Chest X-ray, PA view. Patient: 73 years old, sex M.
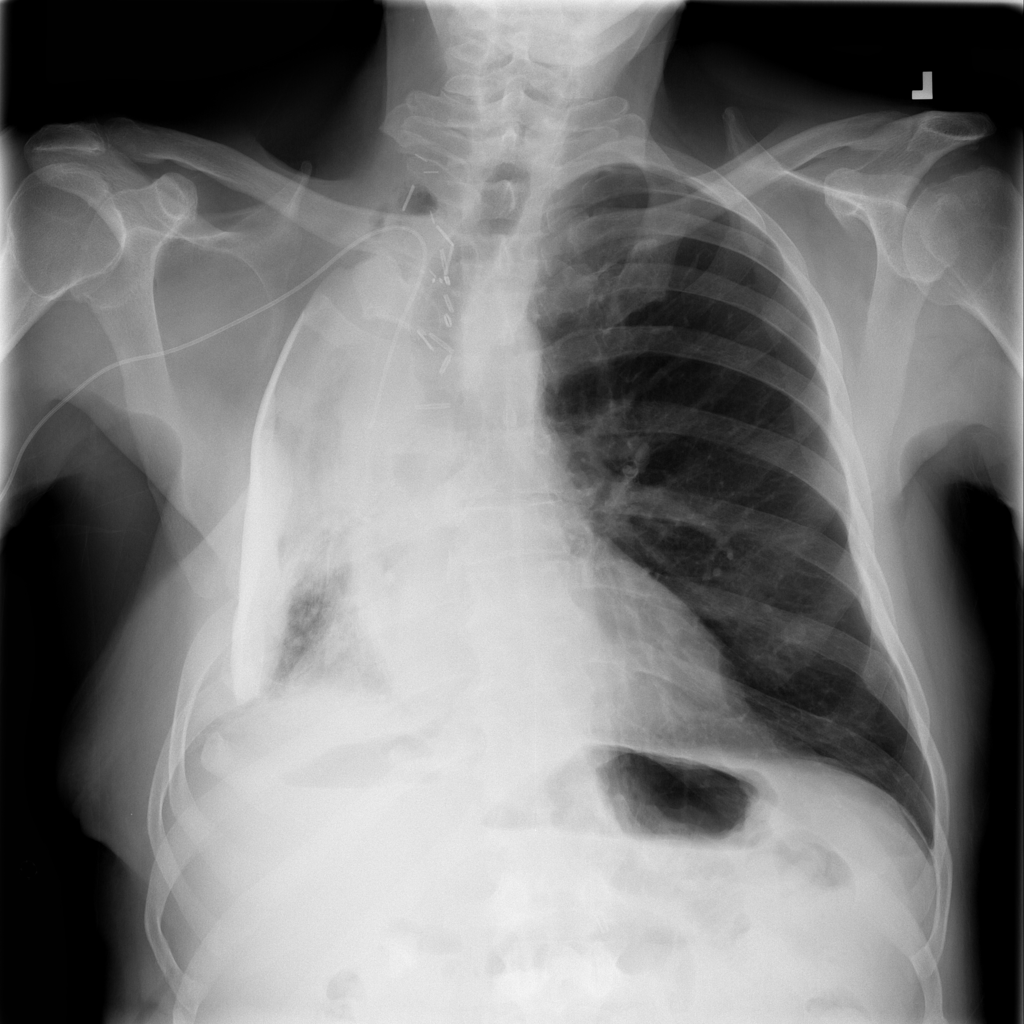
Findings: Infiltration